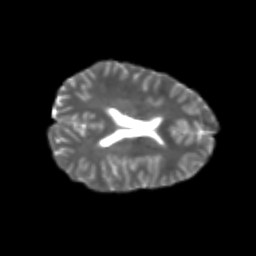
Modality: T2w
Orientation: axial
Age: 20
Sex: female
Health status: healthy
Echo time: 0.074 s